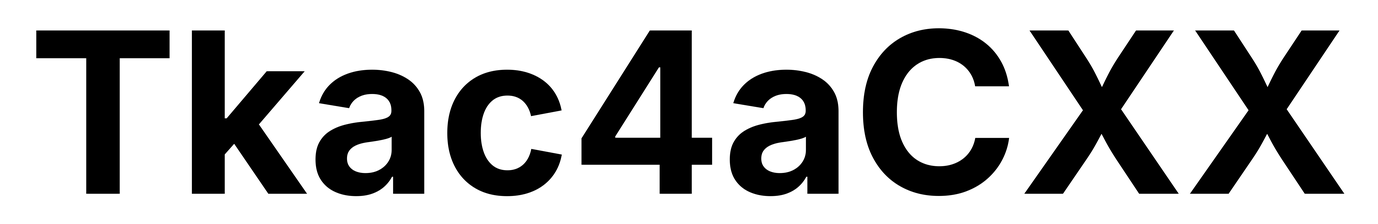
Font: Inter_Bold